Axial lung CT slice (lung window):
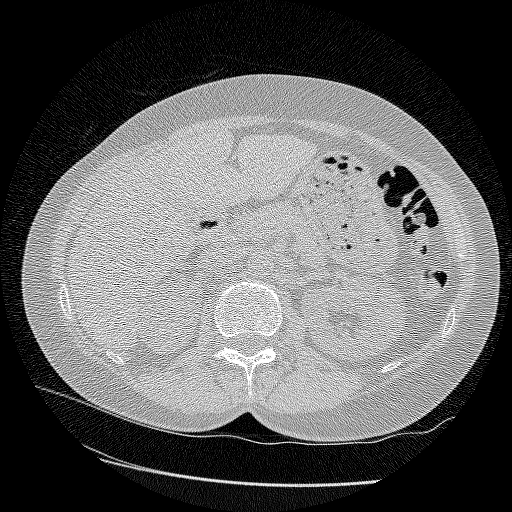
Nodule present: no